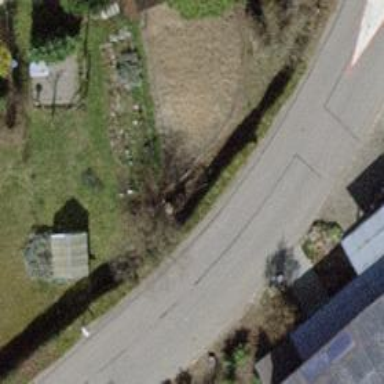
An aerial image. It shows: Hedge acting as barrier.